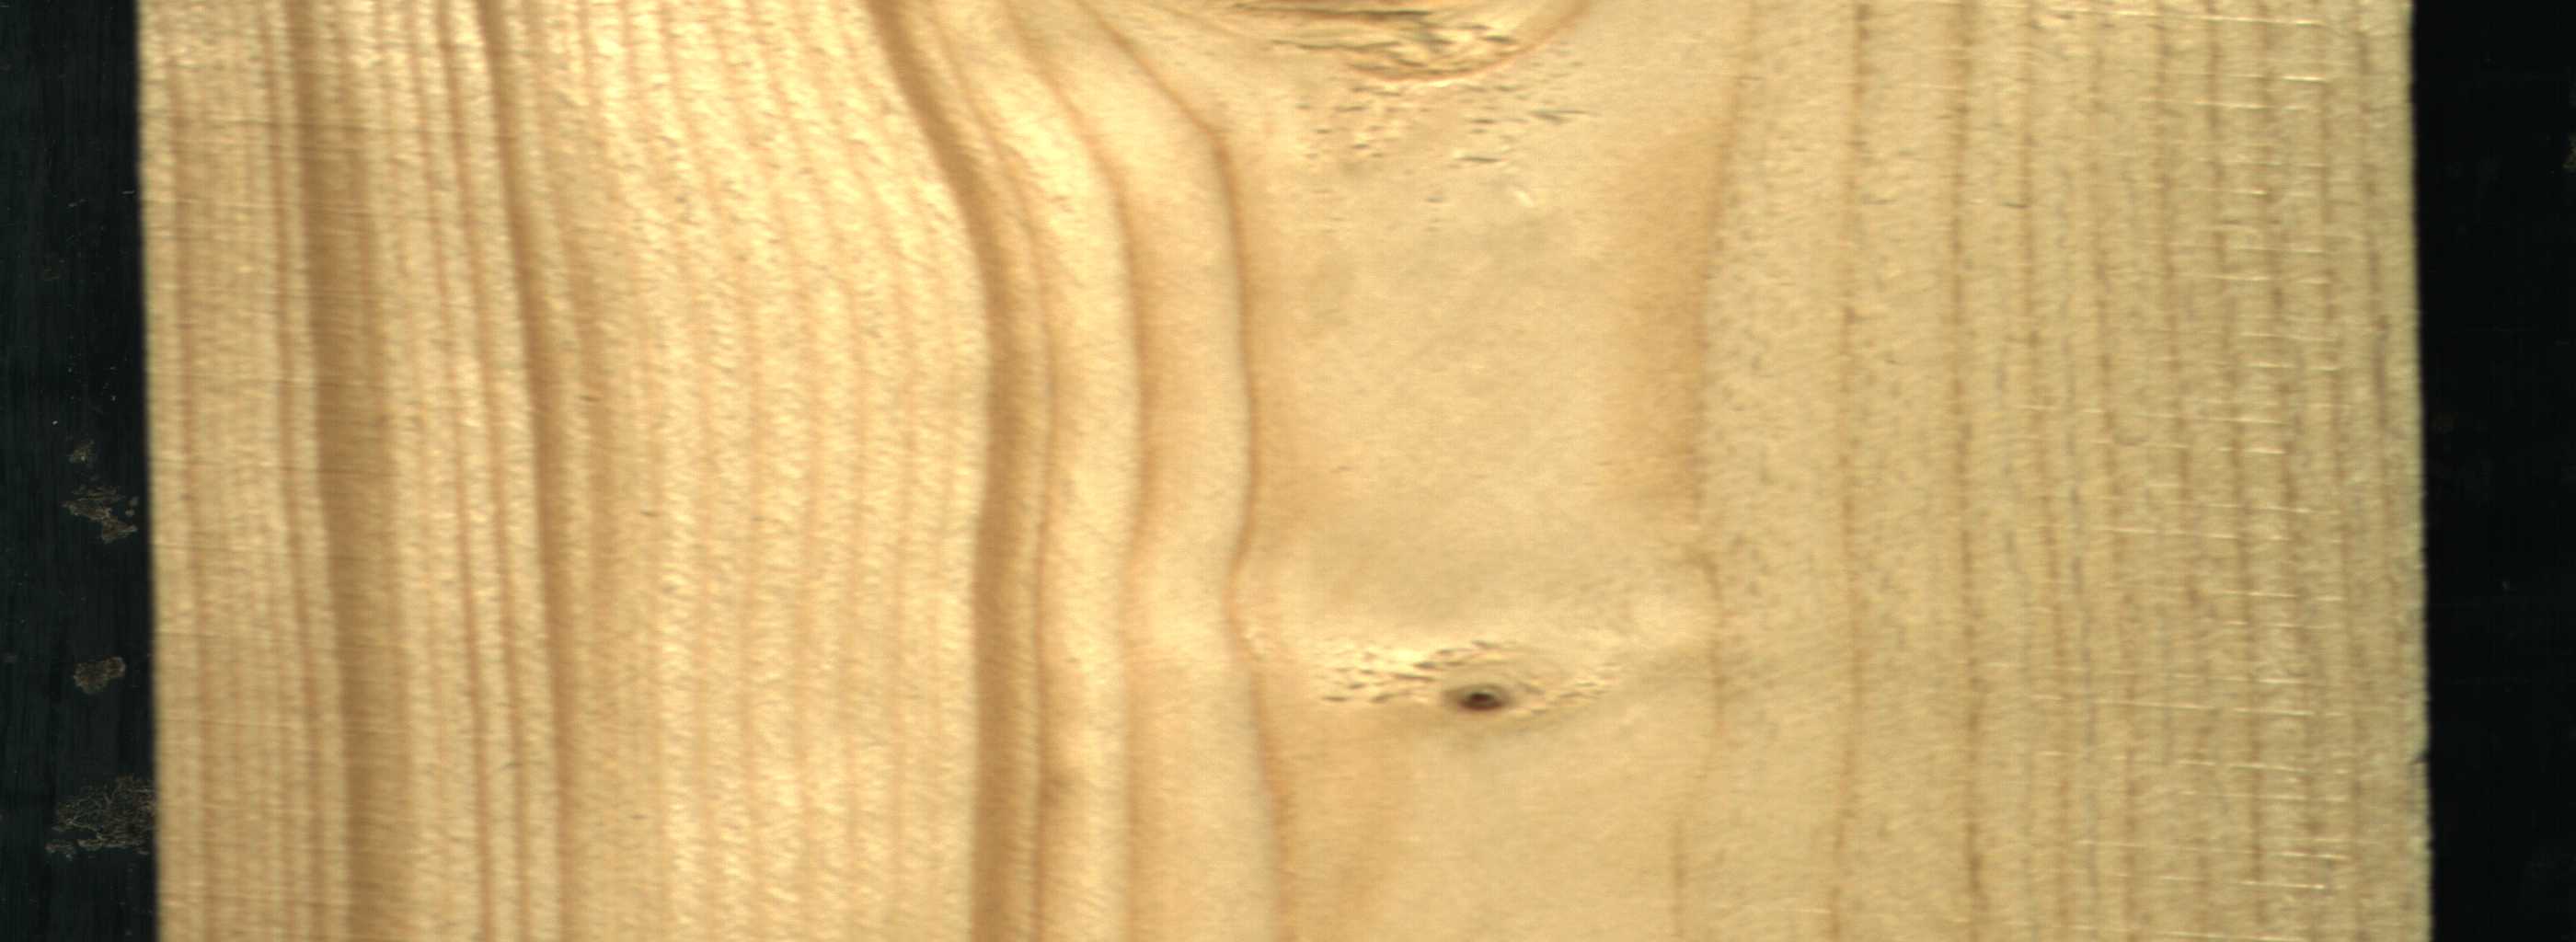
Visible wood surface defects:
Live_Knot
Live_Knot